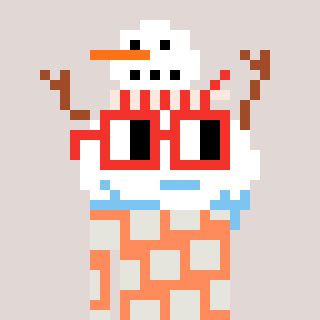
a pixel art character with square red glasses, a snowman-shaped head and a peachy-colored body on a warm background